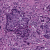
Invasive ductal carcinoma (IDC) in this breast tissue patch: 1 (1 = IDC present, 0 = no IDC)